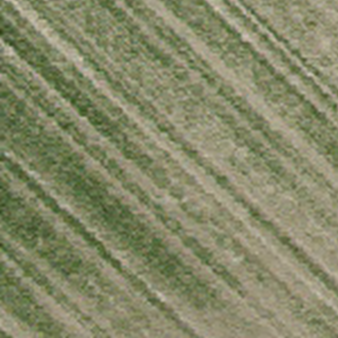
Label: other